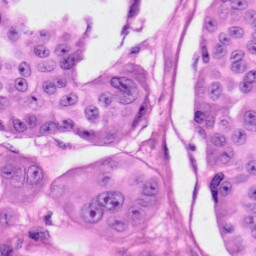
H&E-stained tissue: Skin